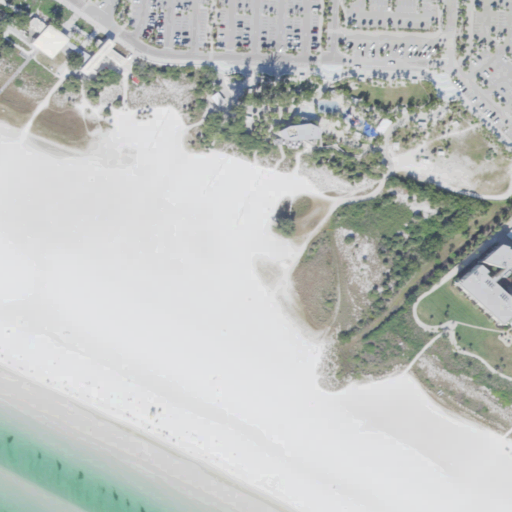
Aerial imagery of beach in Florida named Siesta Beach containing high intensity development, medium intensity development, open water, barren land, low intensity development, and open development